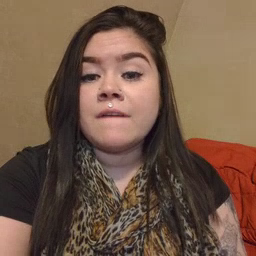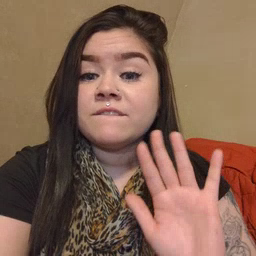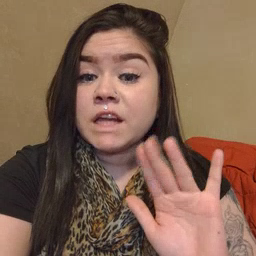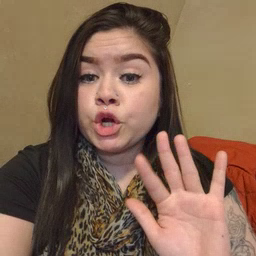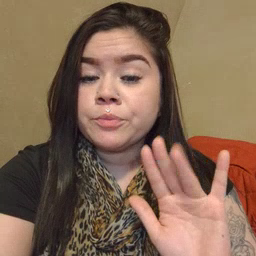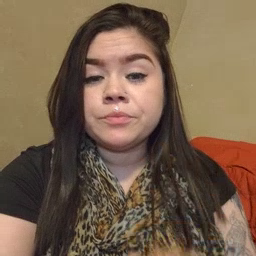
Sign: finger